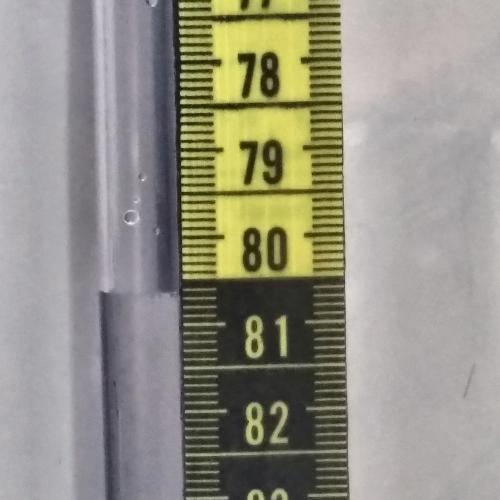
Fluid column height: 80.6 cm